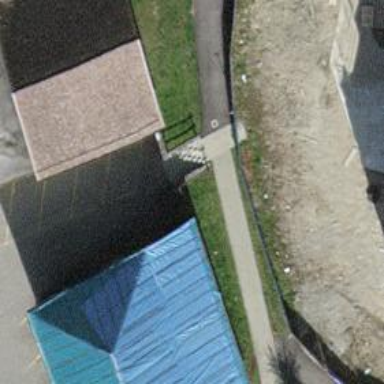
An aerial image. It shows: Parking area.